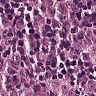
Metastatic tissue present: yes